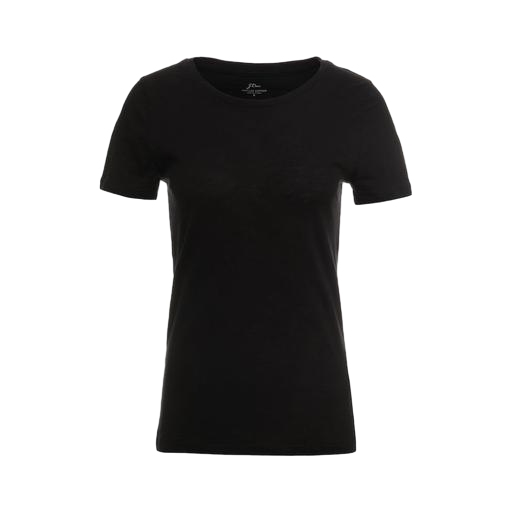
slim crew tee, black fitted tee, black t-shirt basique jersey, white background